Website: ulta-beauty
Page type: delivery-shipping
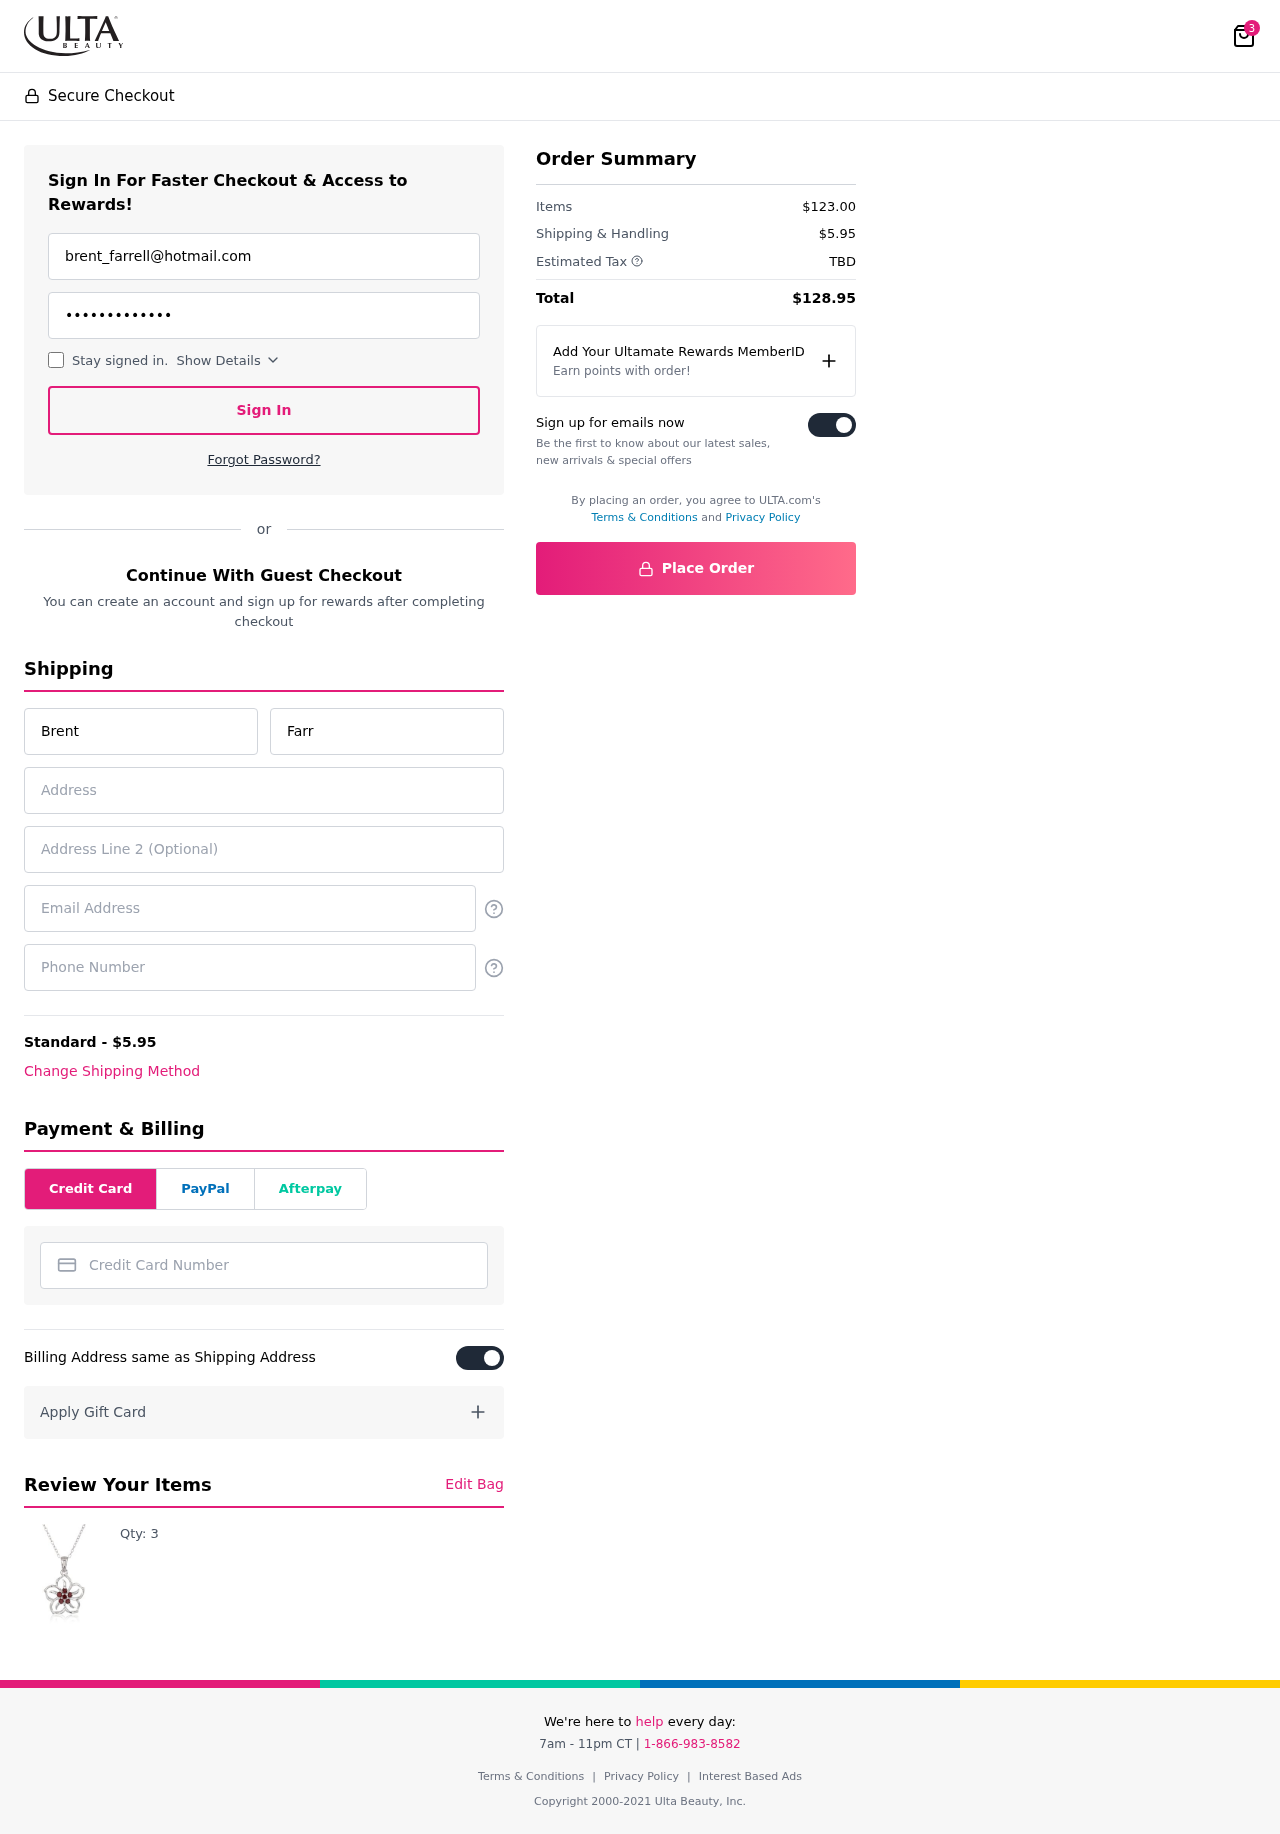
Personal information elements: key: PII_CARD_NUMBER
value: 3473 7125 5964 733
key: PII_EMAIL
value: brent_farrell@hotmail.com
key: PII_EMAIL2
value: brent_farrell@hotmail.com
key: PII_FIRSTNAME
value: Brent
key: PII_LASTNAME
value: Farrell
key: PII_PHONE
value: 7508132187
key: PII_STREET
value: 6708 Williams Forge Apt. 920
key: PII_STREET2
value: Apt. 179
Product elements: key: PRODUCT1_QUANTITY
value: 3
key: PRODUCT1
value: Qty: 3
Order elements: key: ORDER_NUM_ITEMS
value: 3
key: ORDER_SHIPPING_COST
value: $5.95
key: ORDER_SUBTOTAL
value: $123.00
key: ORDER_TAX
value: TBD
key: ORDER_TOTAL
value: $128.95